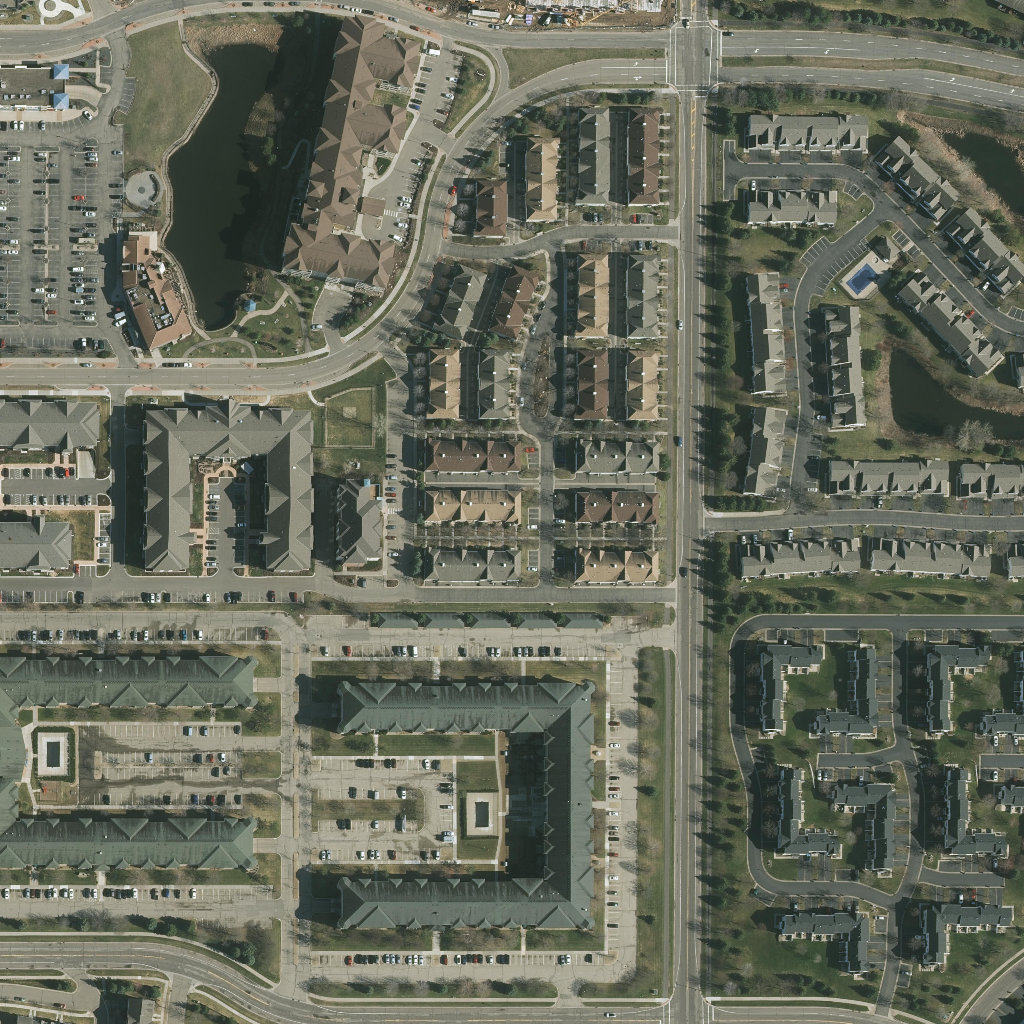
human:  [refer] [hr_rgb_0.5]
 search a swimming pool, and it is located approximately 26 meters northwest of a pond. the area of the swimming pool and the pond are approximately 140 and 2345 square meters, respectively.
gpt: <box>[[82, 25, 85, 28, 0]]</box>

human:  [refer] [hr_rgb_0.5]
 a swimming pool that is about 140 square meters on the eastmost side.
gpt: <box>[[82, 25, 85, 28, 0]]</box>

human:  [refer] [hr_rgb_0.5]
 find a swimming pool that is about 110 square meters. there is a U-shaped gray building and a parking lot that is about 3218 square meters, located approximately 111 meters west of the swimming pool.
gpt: <box>[[46, 78, 47, 80, 0]]</box>

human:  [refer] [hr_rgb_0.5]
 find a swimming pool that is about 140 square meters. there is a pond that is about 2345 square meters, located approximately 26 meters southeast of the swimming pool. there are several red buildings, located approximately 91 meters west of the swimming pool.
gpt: <box>[[82, 25, 85, 28, 0]]</box>